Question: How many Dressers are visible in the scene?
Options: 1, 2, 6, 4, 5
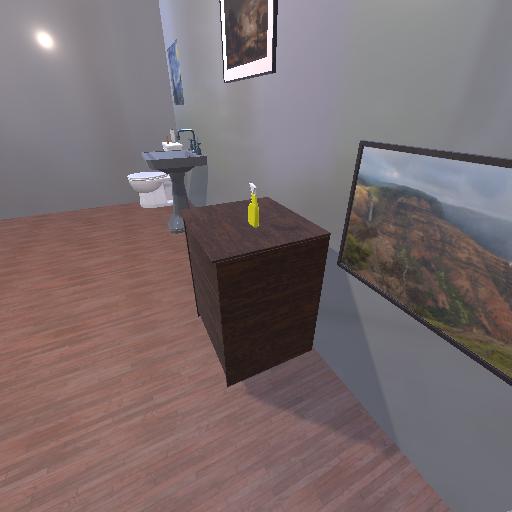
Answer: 1